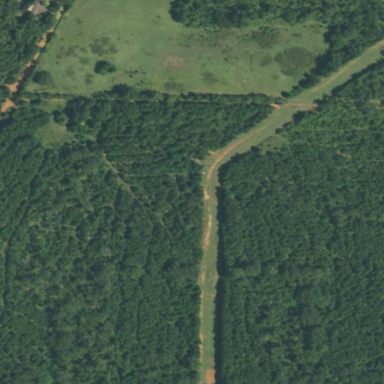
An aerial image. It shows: Evergreen needle-leaved forest.